Question: '''
# -*- coding: utf-8 -*-
import numpy as np
import matplotlib.pyplot as plt
def fig1():
x = np.arange(-5,5,0.01)
f1 = lambda x: x**2 +x -6
f2 = lambda x: x*0
plt.plot(x, f1(x))
plt.plot(x, f2(x),'black')
axes = plt.gca()
axes.set_ylim([-10,10])
axes.set_xlim([-5,5])
plt.show()
'''

How can I force this figure into specific dimensions? At the moment it is displayed on a rectangular plane, but I want to force the dimensions to be strictly n x n.
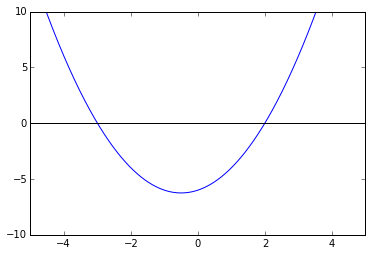
Answer: If you want to force a 'pyplot' to a manually specified size, it can be done so by using the 'figsize' parameter from the <URL>
The example of two sizes, one rectangle and one square of dimensions '5x5 and 5x8' here in the below example.
'''
import numpy as np
import matplotlib.pyplot as plt
def fig1():
x = np.arange(-5,5,0.01)
f1 = lambda x: x**2 +x -6
f2 = lambda x: x*0
fig = plt.figure(figsize=(5,8)) # IT IS HERE THAT WE SPECIFY THE FIGSIZE
ax = fig.add_subplot(111)
ax.plot(x, f1(x))
ax.plot(x, f2(x),'black')
ax.set_ylim([-10,10])
ax.set_xlim([-5,5])
plt.show()
'''
'5x5':

'5x8'